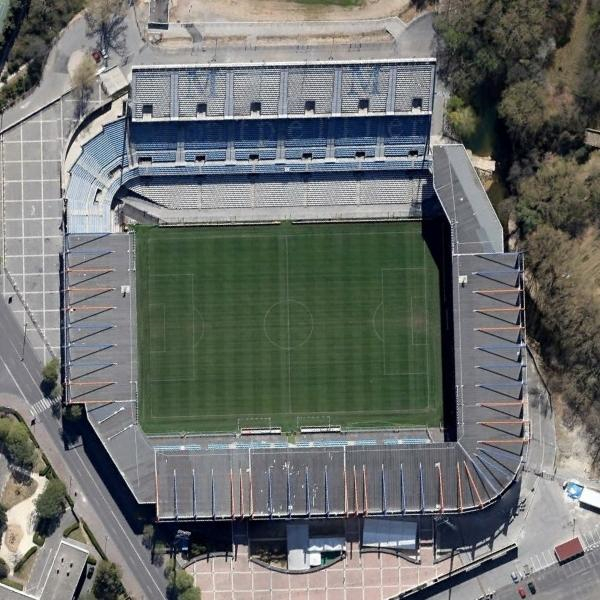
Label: Stadium